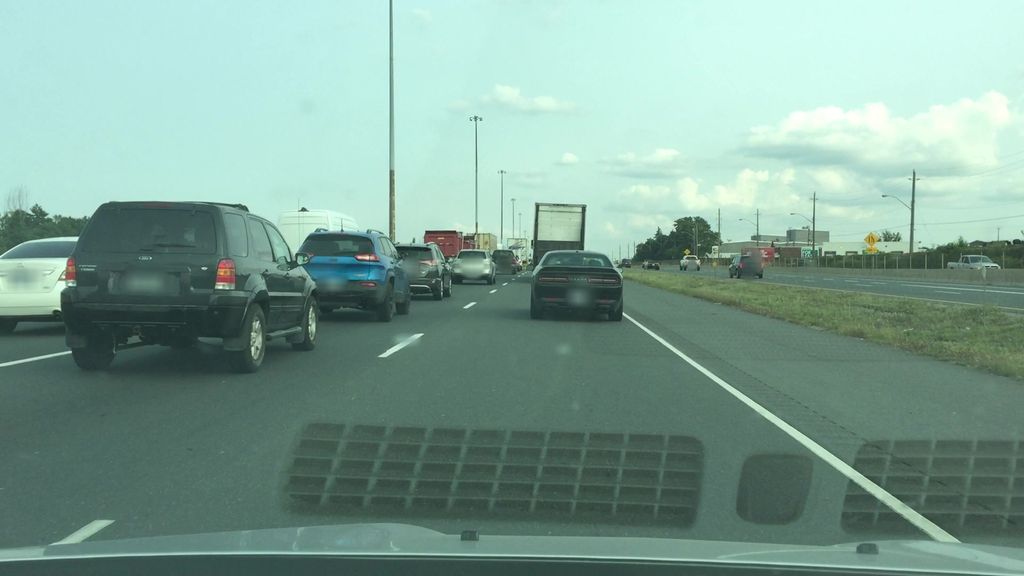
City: hamilton